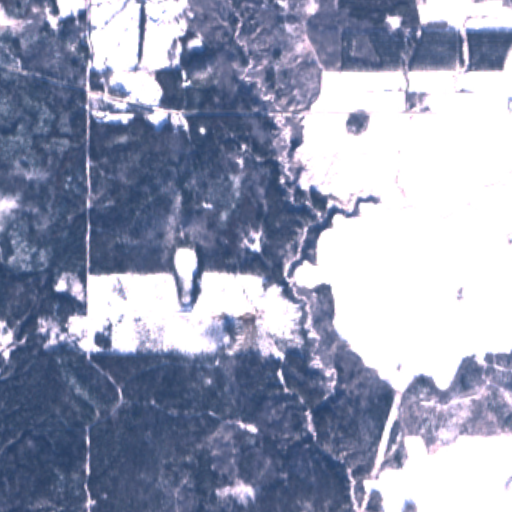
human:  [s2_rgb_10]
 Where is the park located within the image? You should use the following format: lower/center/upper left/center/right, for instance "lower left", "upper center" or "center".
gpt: The park is located in the upper right of the image.
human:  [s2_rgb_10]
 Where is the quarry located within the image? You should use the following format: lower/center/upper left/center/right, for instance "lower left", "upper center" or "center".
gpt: The quarry is located in the upper left of the image.
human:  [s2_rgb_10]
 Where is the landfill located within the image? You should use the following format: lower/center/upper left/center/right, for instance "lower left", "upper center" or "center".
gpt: There is no landfill in the image.